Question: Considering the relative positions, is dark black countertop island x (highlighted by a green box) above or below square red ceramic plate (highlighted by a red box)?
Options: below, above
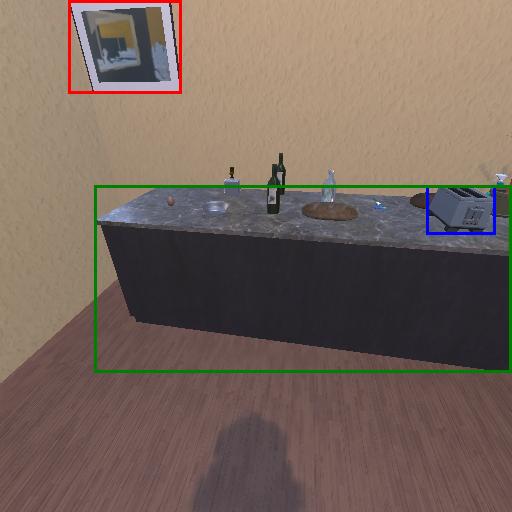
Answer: below